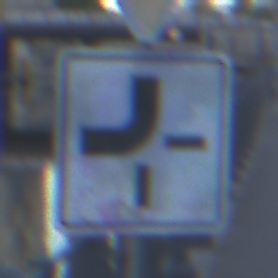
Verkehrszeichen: VerlaufVorfahrtsstrasse2
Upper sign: VorfahrtGewaehren
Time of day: SunriseSunset
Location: Outdoor (Urban)
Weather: Clear
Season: NotSpecified
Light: Natural